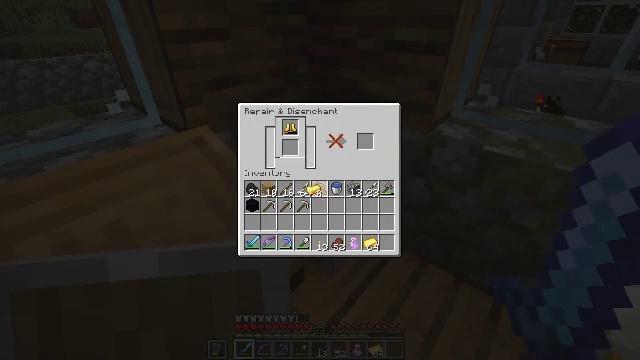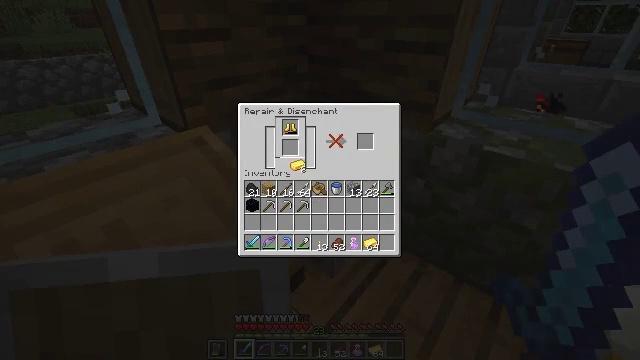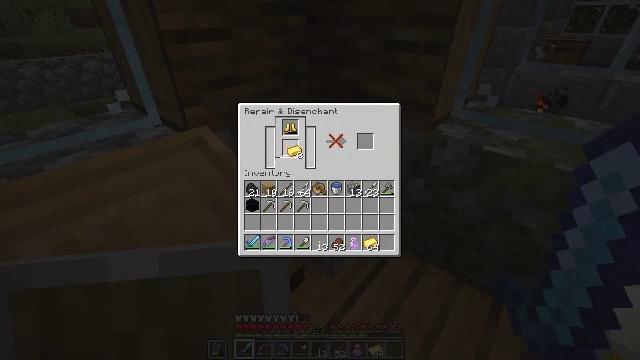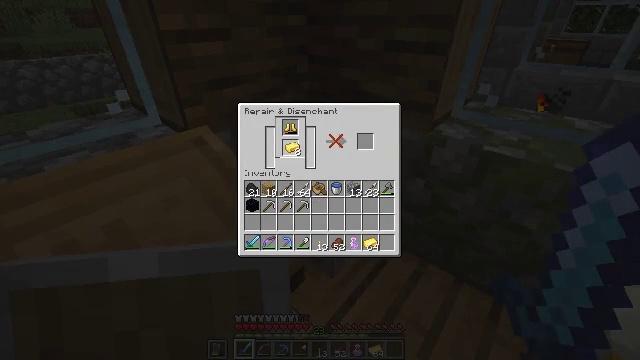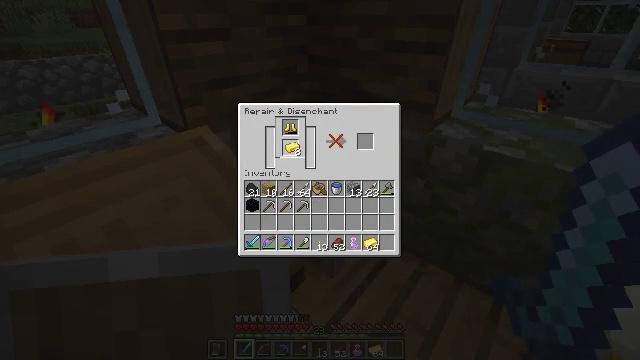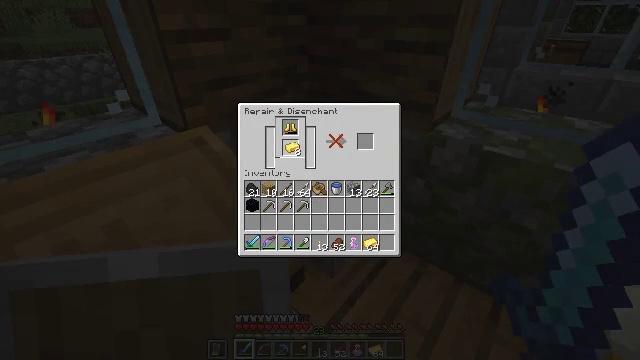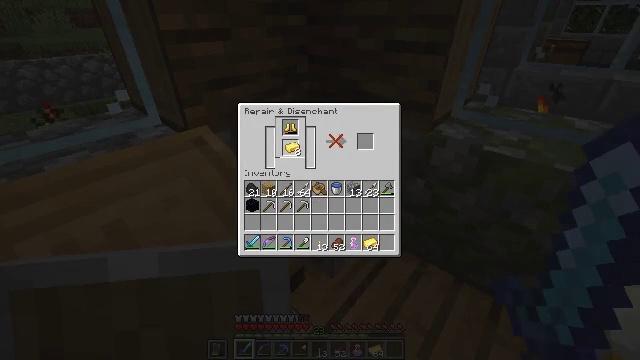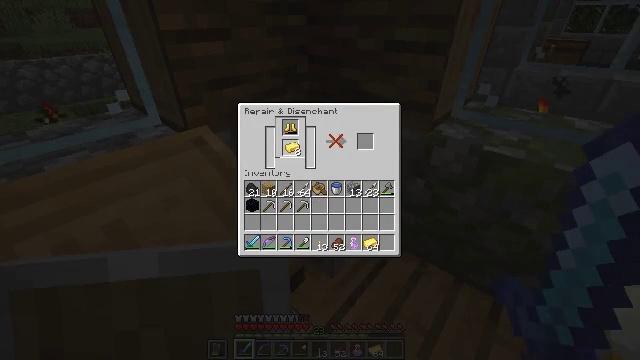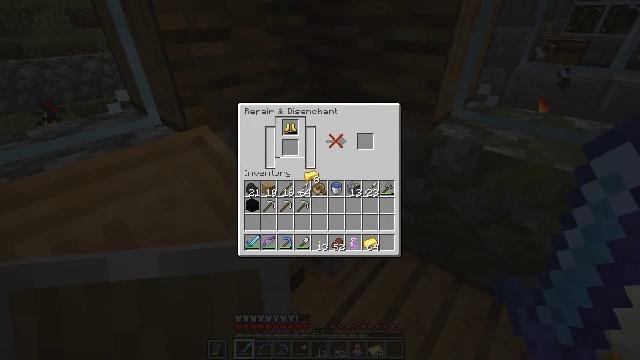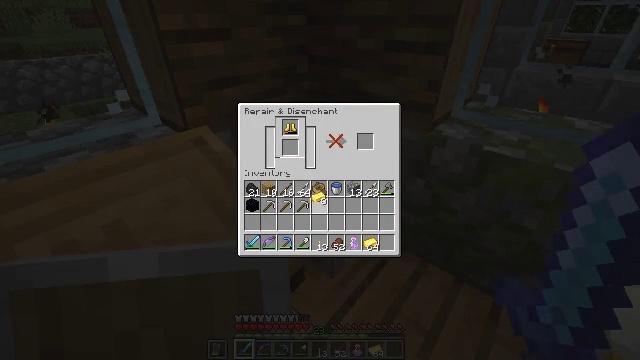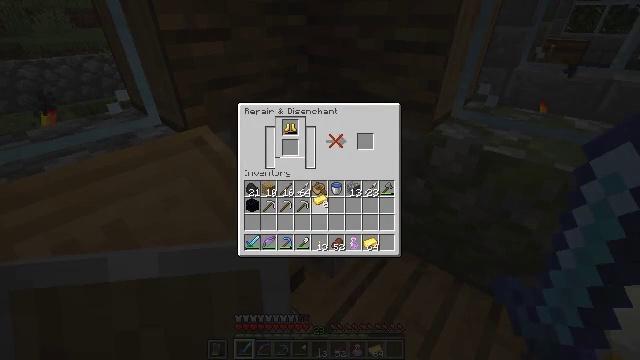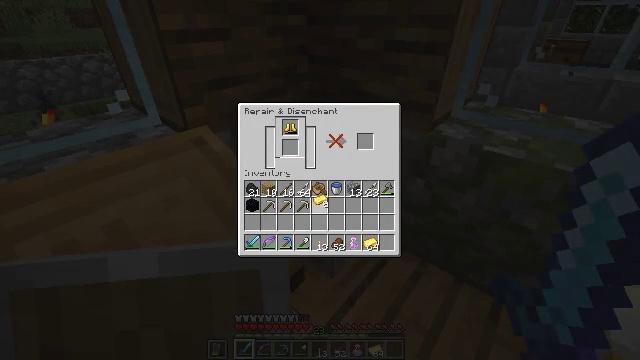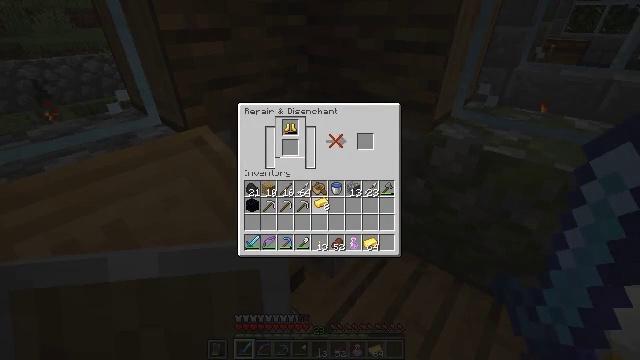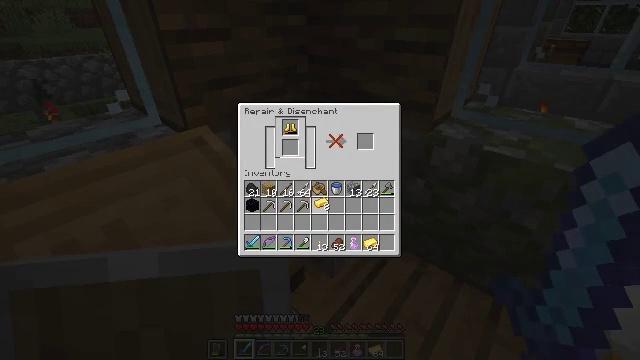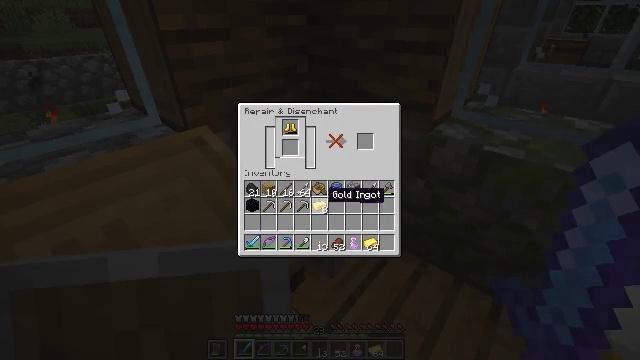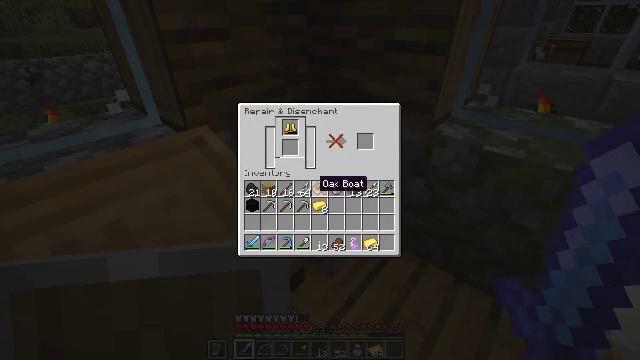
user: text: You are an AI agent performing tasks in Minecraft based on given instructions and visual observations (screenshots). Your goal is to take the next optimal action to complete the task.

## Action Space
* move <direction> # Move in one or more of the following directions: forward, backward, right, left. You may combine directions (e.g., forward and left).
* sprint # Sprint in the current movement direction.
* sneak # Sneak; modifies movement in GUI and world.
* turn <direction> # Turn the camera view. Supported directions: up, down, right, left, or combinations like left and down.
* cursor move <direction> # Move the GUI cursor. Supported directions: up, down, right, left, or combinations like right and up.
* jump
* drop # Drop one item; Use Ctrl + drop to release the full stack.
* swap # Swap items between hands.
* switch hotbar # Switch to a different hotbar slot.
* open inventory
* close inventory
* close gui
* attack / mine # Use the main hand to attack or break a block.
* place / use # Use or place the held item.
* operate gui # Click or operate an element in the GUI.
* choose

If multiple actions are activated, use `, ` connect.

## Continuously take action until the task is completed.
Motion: motion action
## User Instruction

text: Use the crafting table to make golden boots.
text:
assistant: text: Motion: cursor move left and up
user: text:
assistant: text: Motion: cursor move up
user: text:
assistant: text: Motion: no_op
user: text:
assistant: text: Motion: operate gui
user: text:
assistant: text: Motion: operate gui
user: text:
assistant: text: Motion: no_op
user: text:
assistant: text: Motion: no_op
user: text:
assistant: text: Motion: cursor move right and down
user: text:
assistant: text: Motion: cursor move right and down
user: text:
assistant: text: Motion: no_op
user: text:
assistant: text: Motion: no_op
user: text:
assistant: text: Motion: no_op
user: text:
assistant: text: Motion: operate gui
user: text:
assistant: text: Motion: no_op
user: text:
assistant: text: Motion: cursor move left and up
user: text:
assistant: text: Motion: sneak, cursor move left and up
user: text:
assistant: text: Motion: sneak, cursor move up
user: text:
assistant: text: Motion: sneak, cursor move up
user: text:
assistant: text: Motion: sneak
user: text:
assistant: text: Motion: sneak, operate gui
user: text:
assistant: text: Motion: sneak
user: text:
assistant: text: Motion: no_op
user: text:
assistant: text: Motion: turn left
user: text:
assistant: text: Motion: no_op
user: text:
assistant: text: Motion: no_op
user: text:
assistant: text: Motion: move forward, turn left and down
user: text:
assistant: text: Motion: move forward, turn left and up
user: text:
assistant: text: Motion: move forward, turn left and up
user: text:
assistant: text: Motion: move forward, sprint
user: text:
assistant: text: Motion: move forward, sprint, turn left and up